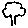
Label: tree